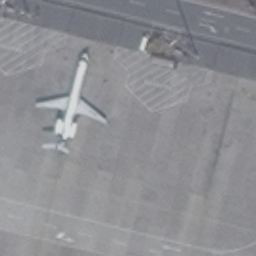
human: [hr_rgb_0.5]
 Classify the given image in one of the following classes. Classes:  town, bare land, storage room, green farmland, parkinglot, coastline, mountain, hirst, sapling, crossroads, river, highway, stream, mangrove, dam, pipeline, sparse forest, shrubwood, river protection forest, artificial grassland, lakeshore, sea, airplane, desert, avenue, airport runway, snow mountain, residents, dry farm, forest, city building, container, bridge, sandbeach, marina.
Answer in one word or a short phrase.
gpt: airplane